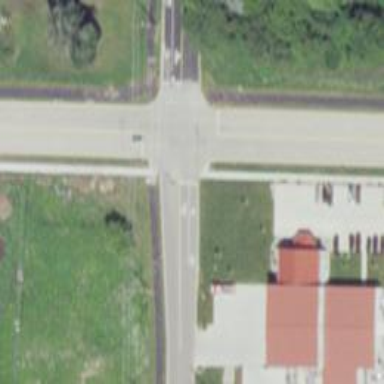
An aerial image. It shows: Marked road crossing with line markings.